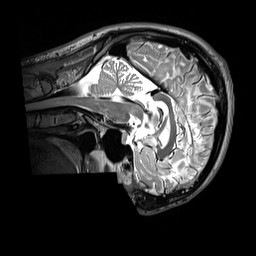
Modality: T2w
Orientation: sagittal
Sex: male
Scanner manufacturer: siemens
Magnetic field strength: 3 T
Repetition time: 3.2 s
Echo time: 0.409 s